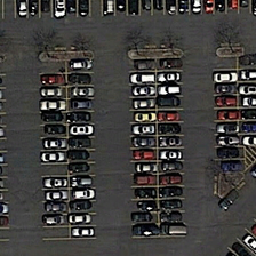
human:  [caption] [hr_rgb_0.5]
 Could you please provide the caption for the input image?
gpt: Many drivers are in a white lane.

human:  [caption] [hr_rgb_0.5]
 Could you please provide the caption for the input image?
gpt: Many cars are parked in this parking lot marked with clear white lines.

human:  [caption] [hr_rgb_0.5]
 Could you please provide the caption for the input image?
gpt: Many cars are parked in this parking lot with a clear white line.

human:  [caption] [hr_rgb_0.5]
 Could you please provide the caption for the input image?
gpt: Many cars are parked in this car park marked with clear white lines.

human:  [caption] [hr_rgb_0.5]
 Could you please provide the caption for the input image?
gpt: Numerous cars are parked in this parking lot marked with white lines.